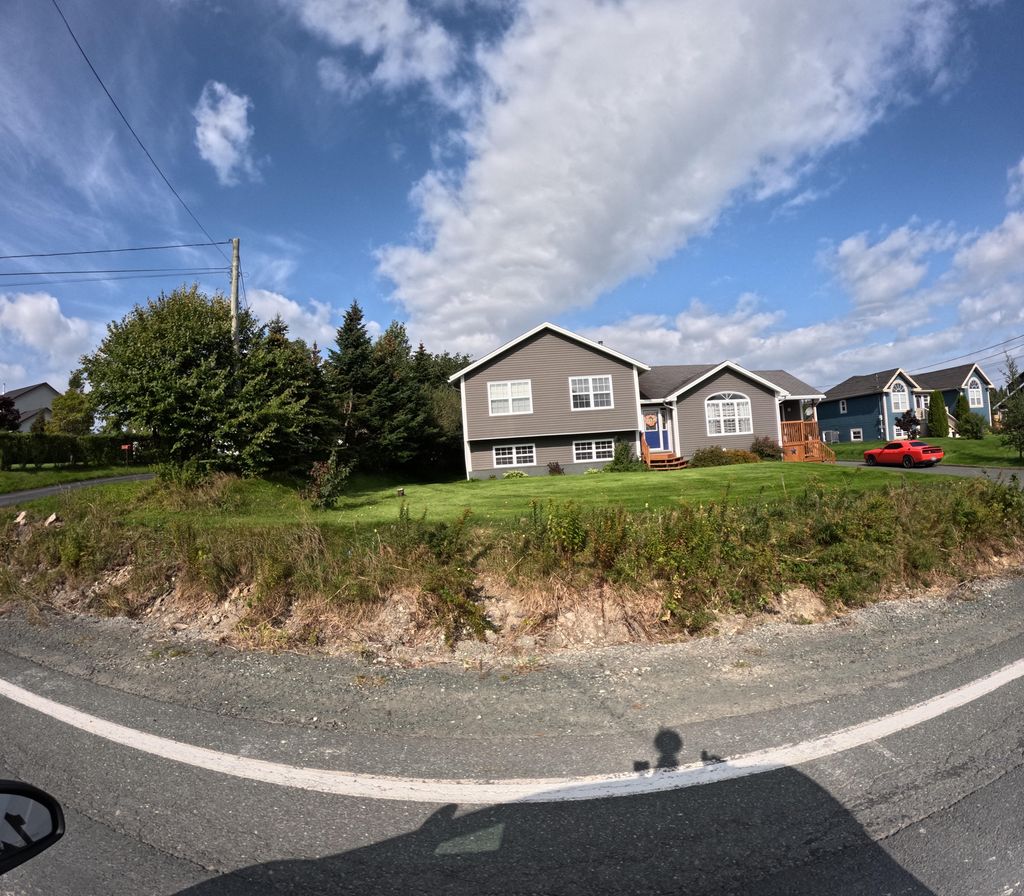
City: st_johns